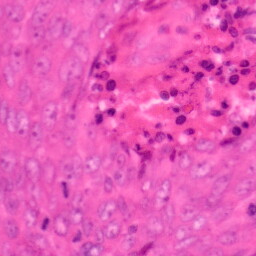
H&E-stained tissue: Colon